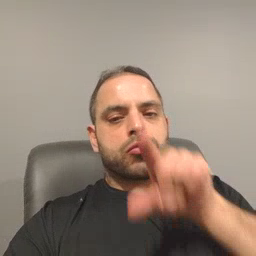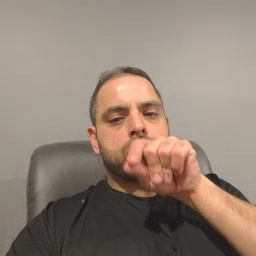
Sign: goose